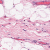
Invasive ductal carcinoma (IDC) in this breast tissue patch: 0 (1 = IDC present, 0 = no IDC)